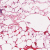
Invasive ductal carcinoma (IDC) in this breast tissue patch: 0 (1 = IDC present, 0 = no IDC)